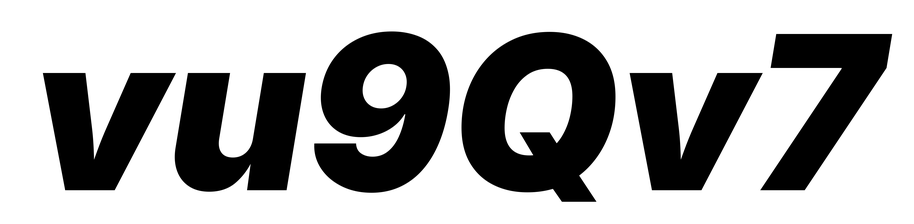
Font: Inter-Italic_Black_Italic